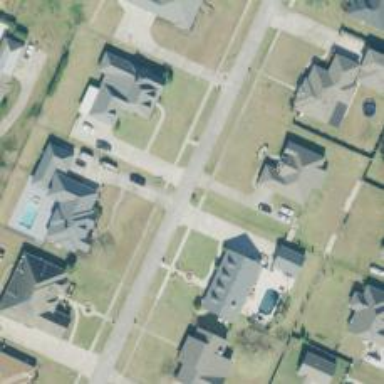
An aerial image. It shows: Residential road.